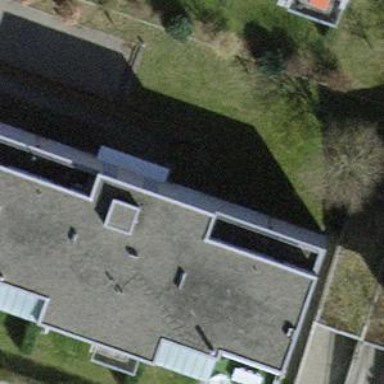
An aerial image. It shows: Building with flat roof.